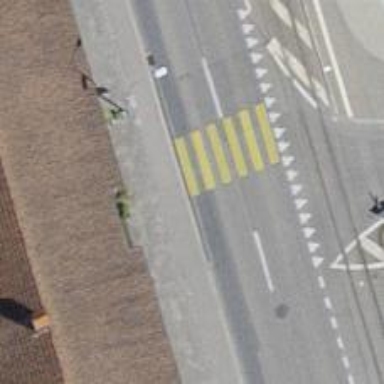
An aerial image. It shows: Uncontrolled zebra crossing with zebra markings.